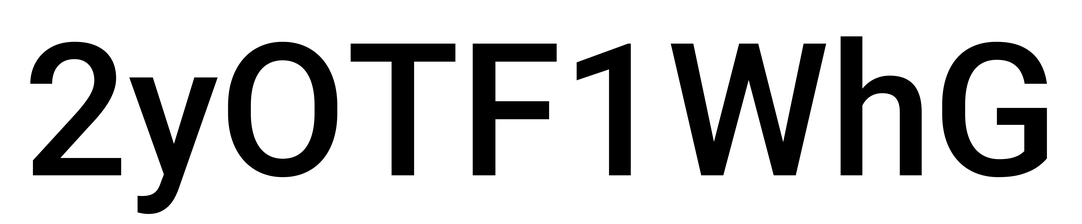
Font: Roboto_Medium